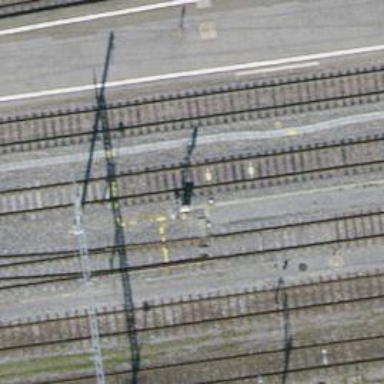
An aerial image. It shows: Railway signal.